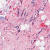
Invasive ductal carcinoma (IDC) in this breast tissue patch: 0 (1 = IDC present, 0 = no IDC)